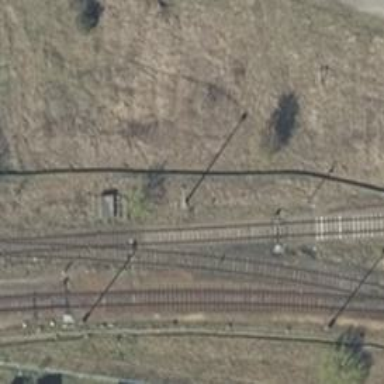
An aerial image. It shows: Wedge is used for the railway derail.